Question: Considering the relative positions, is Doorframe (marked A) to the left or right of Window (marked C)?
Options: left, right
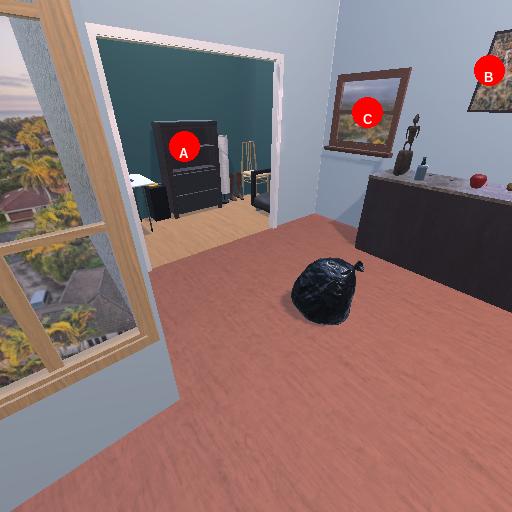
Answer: left